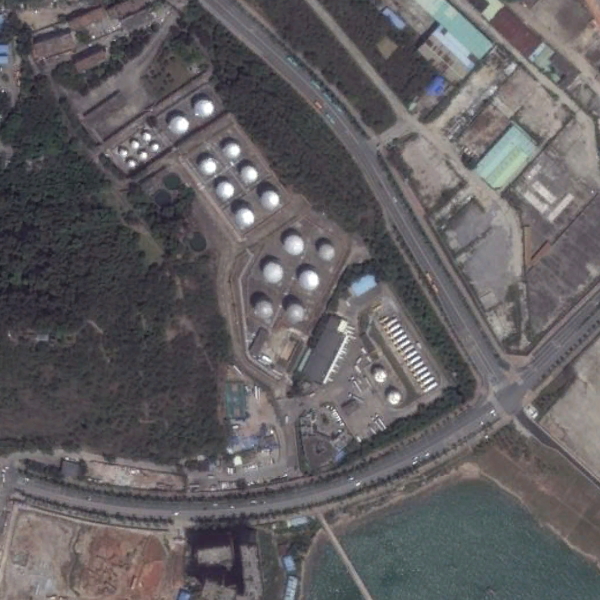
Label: StorageTanks